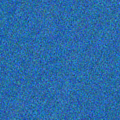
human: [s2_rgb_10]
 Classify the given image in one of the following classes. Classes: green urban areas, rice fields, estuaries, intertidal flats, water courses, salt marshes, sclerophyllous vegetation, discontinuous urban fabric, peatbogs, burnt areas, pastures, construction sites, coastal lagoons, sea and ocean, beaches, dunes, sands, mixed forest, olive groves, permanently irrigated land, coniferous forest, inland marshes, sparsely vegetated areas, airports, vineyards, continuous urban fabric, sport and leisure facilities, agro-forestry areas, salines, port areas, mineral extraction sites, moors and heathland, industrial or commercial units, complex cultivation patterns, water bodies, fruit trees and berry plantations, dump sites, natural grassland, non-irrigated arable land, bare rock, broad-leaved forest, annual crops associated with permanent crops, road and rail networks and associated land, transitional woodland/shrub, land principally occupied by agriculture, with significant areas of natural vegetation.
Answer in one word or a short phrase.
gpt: sea and ocean